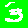
Digit: 3